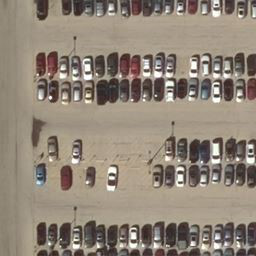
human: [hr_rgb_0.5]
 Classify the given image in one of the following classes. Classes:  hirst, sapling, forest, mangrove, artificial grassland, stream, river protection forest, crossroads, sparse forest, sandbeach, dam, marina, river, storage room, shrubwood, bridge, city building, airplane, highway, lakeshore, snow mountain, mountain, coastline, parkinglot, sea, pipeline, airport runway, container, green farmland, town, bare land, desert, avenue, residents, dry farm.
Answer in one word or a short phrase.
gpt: parkinglot